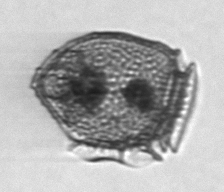
Label: Dinophysis_norvegica